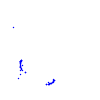
Particle: proton